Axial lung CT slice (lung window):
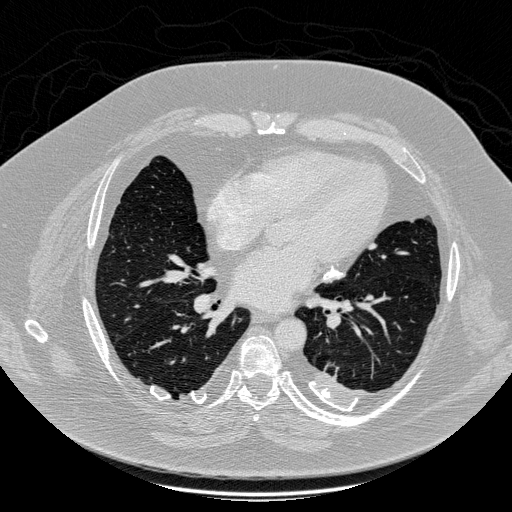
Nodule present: no